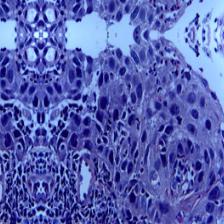
Diagnosis: OSCC